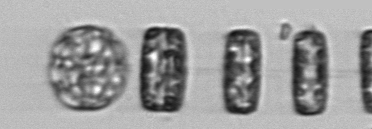
Label: Thalassiosira